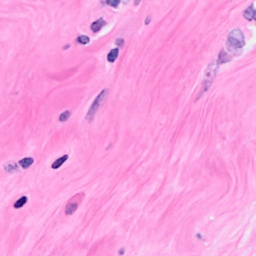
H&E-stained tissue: Breast